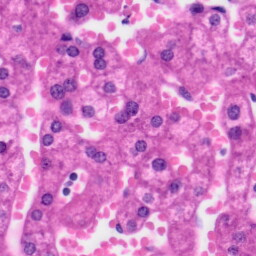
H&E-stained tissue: Liver